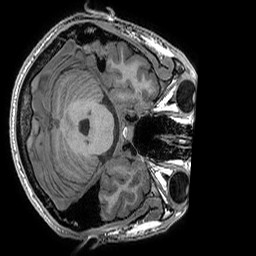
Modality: T1w
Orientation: axial
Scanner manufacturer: ge
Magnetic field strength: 3 T
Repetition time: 0.008156 s
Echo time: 0.00318 s